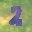
Label: 2